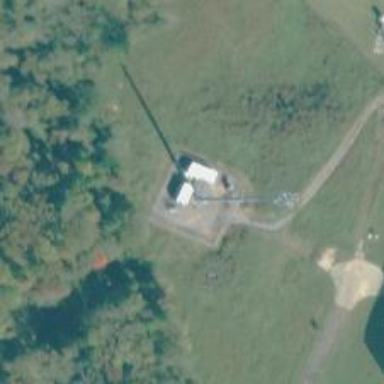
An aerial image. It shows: Man-made mast used for communication purposes.